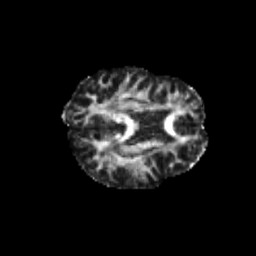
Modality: FA
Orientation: axial
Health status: healthy
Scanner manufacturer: philips
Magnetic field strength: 3 T
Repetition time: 6.964 s
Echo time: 0.092 s